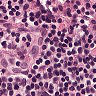
Metastatic tissue present: no